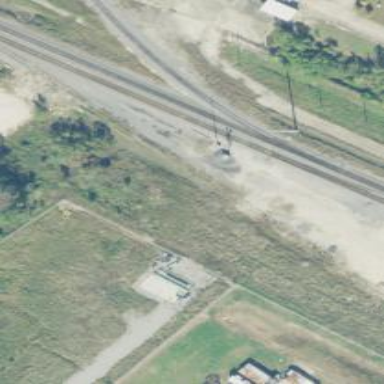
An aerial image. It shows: Railway spur junction.